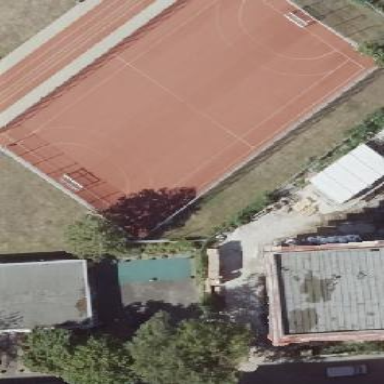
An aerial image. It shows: Handball pitch with artificial turf surface.